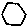
Label: hexagon